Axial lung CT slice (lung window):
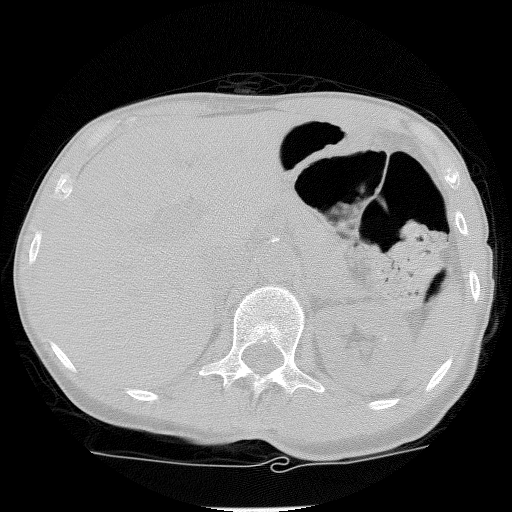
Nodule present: no